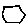
Label: hexagon